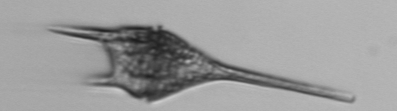
Label: Tripos_lineatus